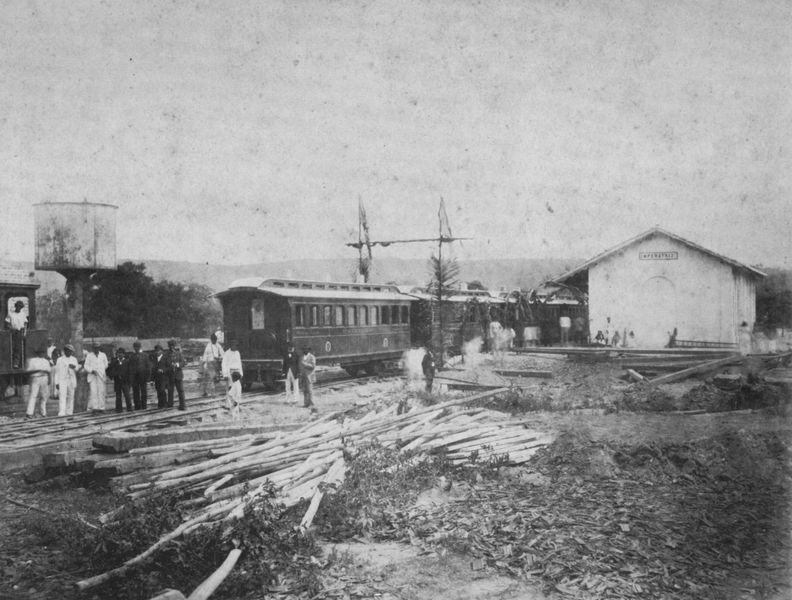
Titel: Imperatriz, Station an der Bahnlinie "Estrada de Ferro central de Alagoas"
Künstler: Guilherme William Gaensly
Standort: Rio de Janeiro
Institution: Sammlung Gilberto Ferrez
Schlagwörter: baum, gruppe, himmel, weiß, baumstämme, bäume, landschaft, menschen, fenster, frau, holz, hüte, männer, schwarz, gebäude, gras, haus, weg, baumstamm, häuser, boden, personen, liegen, zug, wolkenlos, arbeiter, wagen, stämme, unglück, gris, bretter, foto, fotografie, name, schild, blanc, noir, bahnhof, tanne, neu, lok, lokomotive, nadeln, gleis, gleise, schiene, fotographie, wassertank, dokumentation, gare, waggon, wagon, photographie, waggons, lieferung, abenteuerlustig, graslos, lokomotvie, usine, wasserspeicher, zeugnis, zugabteil